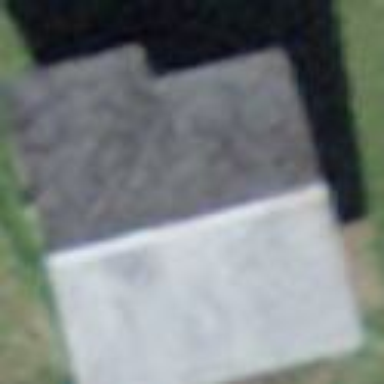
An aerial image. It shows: Barn.